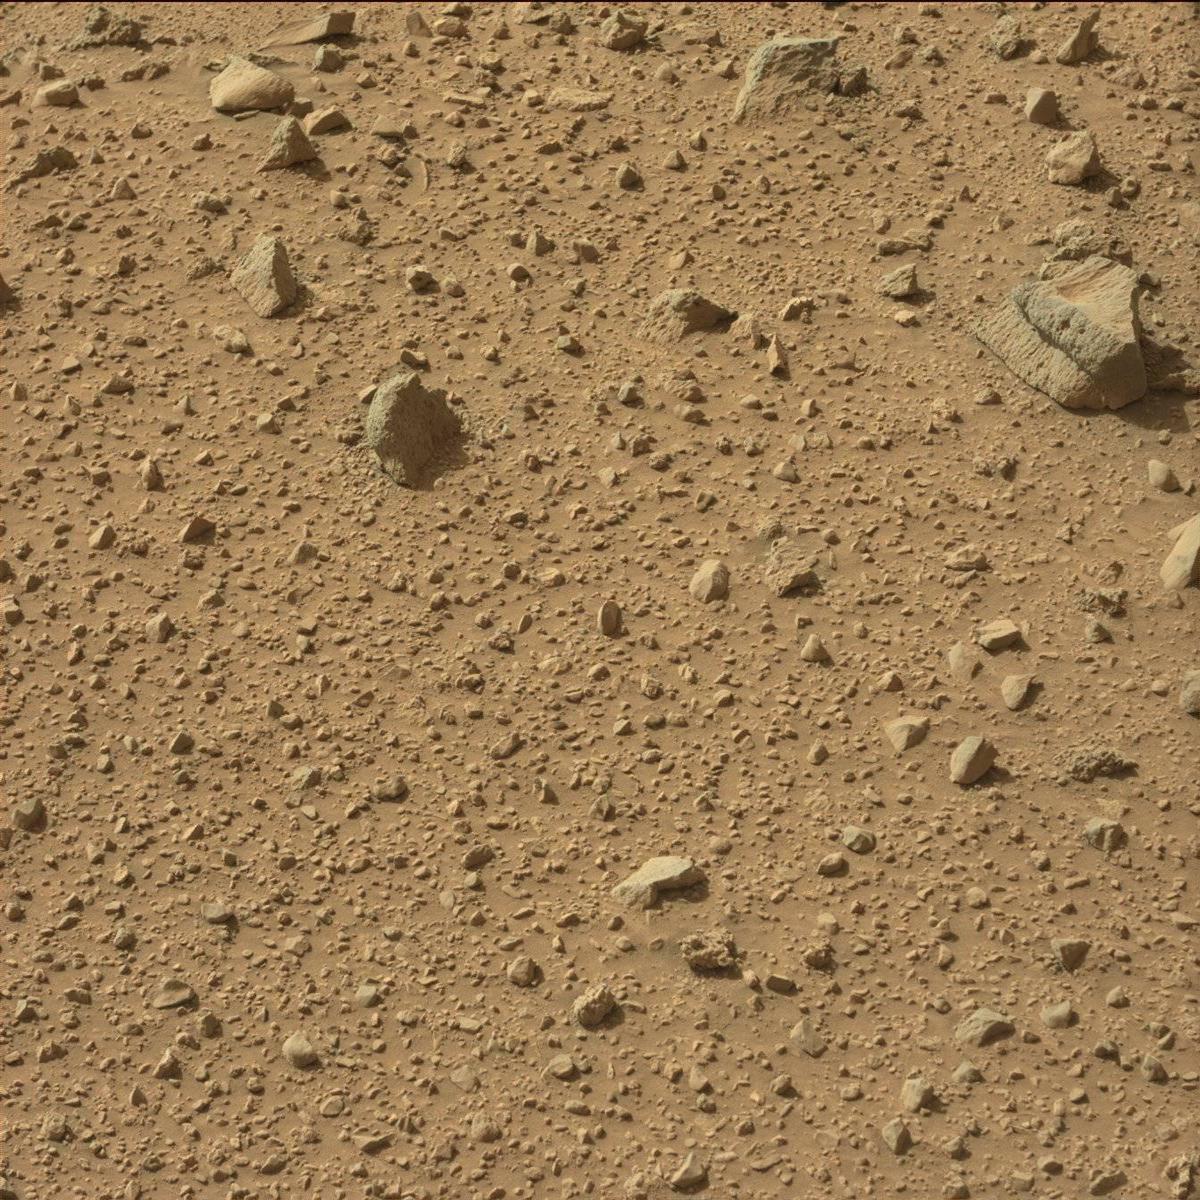
Terrain classes present: Bedrock, Rock, Sand / Soil